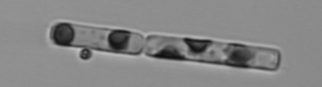
Label: Guinardia_delicatula